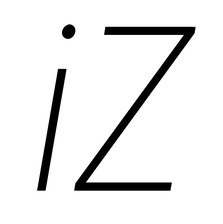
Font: Roboto-Italic_Condensed_ExtraLight_Italic